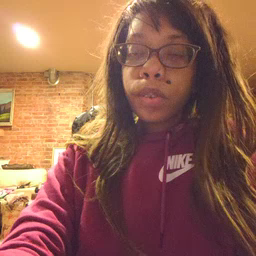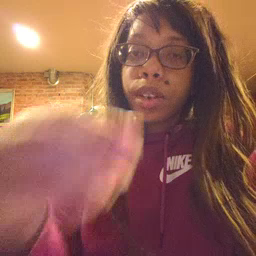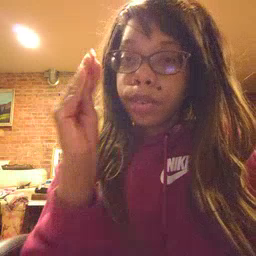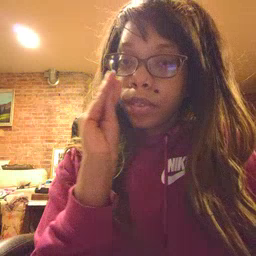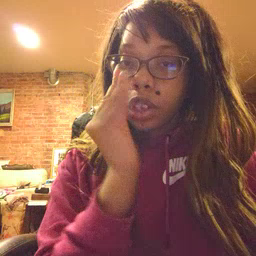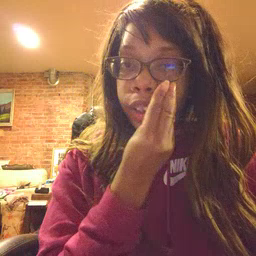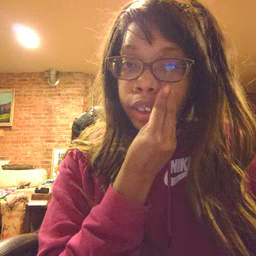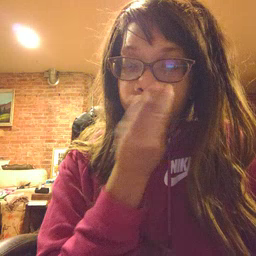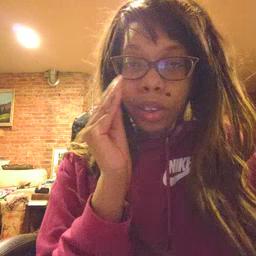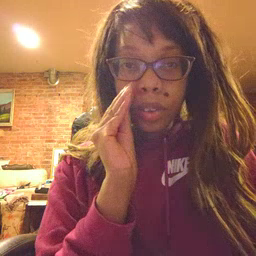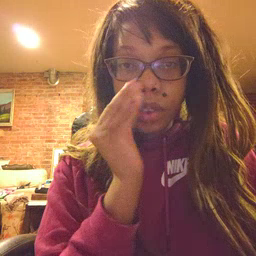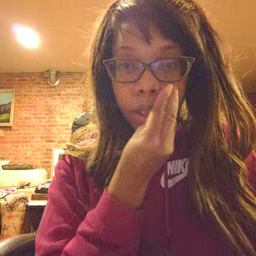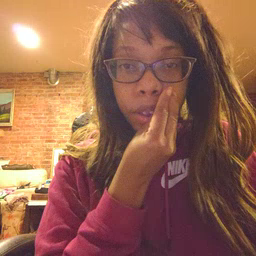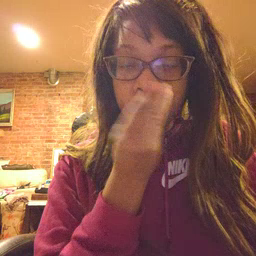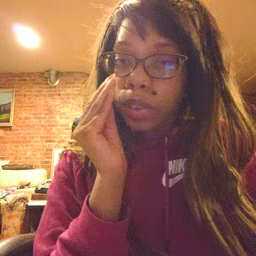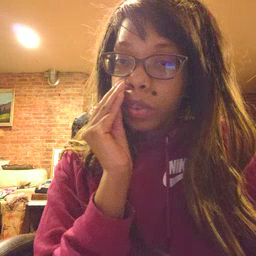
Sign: flower